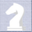
Piece: wN